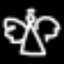
Label: angel